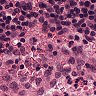
Metastatic tissue present: no